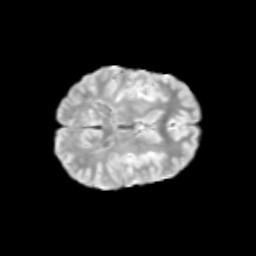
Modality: T2w
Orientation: axial
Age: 14
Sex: female
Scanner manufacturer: siemens
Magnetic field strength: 3 T
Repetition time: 3.8 s
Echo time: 0.07 s